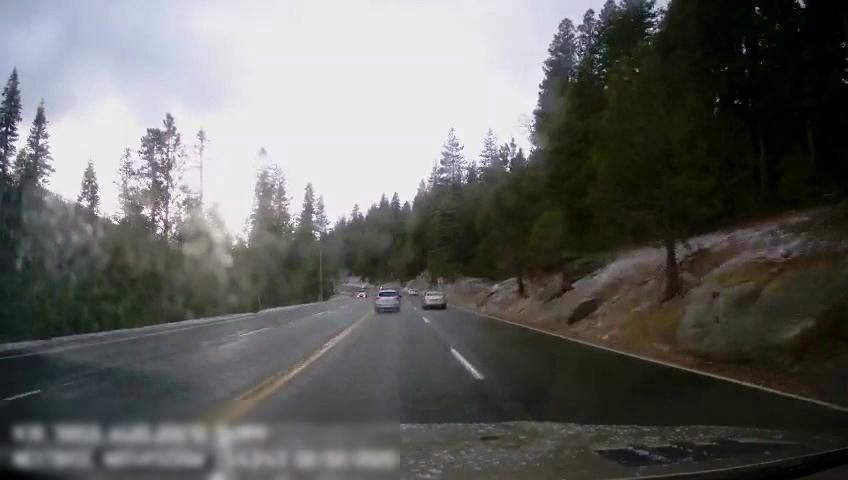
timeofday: Day
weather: Cloudy
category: Drivable Space
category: Vehicles | Car
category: Vehicles | Car
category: Vehicles | SUV
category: Lanes | Current Lane
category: Lanes | Current Lane
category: Lanes | Opposite Lane
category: Lanes | Opposite Lane
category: Lanes | Current Lane
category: Lanes | Opposite Lane